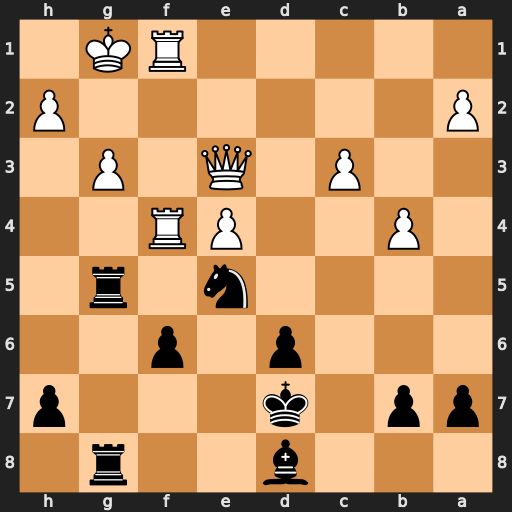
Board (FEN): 3b2r1/pp1k3p/3p1p2/4n1r1/1P2PR2/2P1Q1P1/P6P/5RK1
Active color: b
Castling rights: -
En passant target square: -
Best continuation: Bb6 Qxb6 axb6